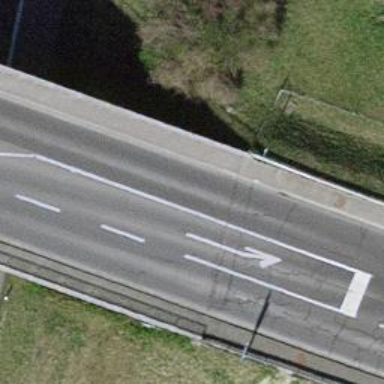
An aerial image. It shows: Secondary road with asphalt surface crossing over bridge. This road serves buses.